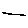
Label: line